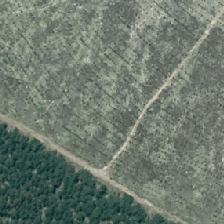
Land cover: harvested_forest